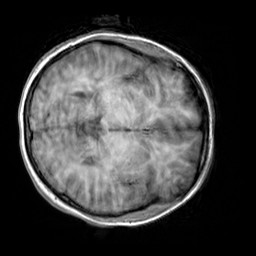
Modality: T1w
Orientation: axial
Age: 28
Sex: female
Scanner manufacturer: siemens
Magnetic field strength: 3 T
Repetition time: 2.3 s
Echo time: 0.00303 s